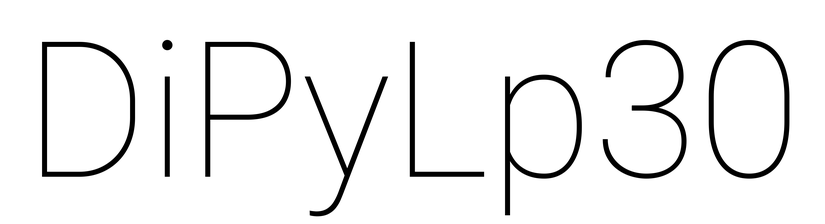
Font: Roboto_Thin